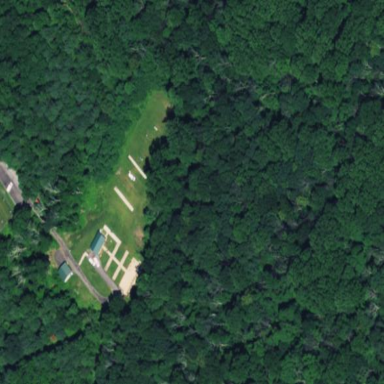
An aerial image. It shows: Shooting range on leisure land pitch.